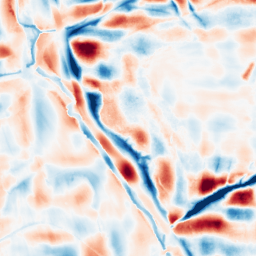
Category: wavelet
Decomposition family: wavelet_dwt
Decomposition parameters: wavelet: db4
level: 5
Upsampling method: cubic_mitchell
Upsampling parameters: scale: 4
Upsampling scale: 4